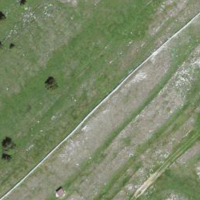
EUNIS habitat code: 24
Species observed at this site:
Gentianella campestris